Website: apple
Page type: billing-address
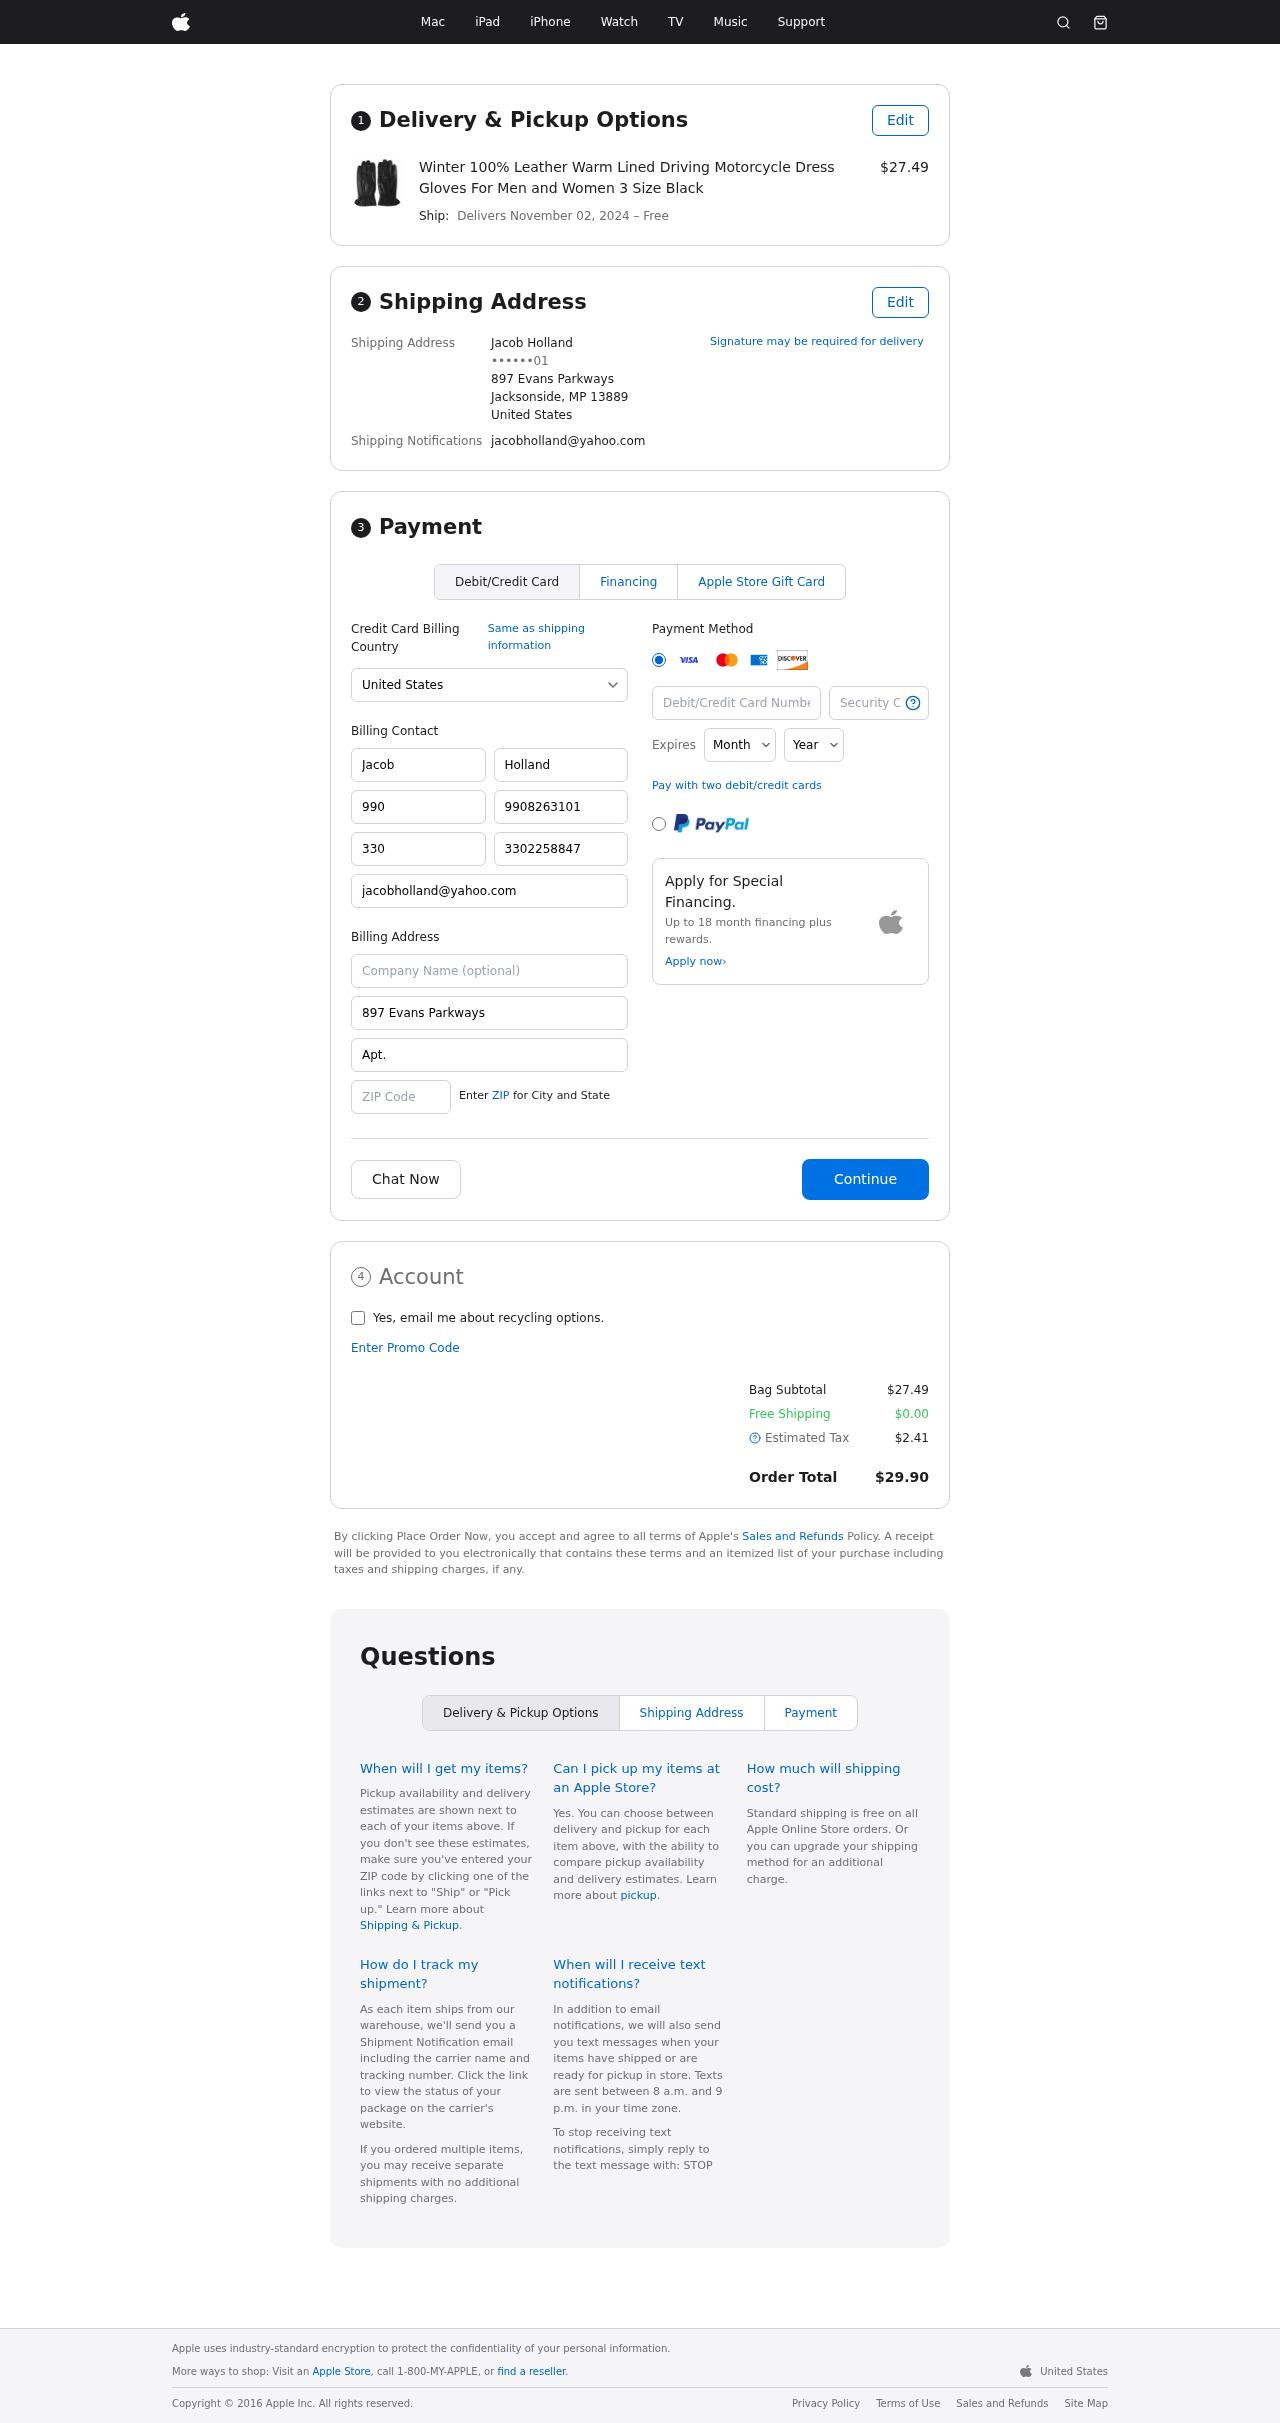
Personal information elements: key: PII_CARD_CVV
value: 065
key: PII_CARD_EXPIRY_MONTH
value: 12
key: PII_CARD_EXPIRY_YEAR
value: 27
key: PII_CARD_NUMBER
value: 2394 1442 4110 7032
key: PII_CITY_STATE_ZIP
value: Jacksonside, MP 13889
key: PII_COUNTRY
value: United States
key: PII_EMAIL
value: jacobholland@yahoo.com
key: PII_FULLNAME
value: Jacob Holland
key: PII_STREET
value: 897 Evans Parkways
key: PII_PHONE_MASKED
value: ••••••01
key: PII_BILLING_FIRSTNAME
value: Jacob
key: PII_BILLING_LASTNAME
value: Holland
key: PII_BILLING_PHONE_AREA
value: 990
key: PII_BILLING_PHONE
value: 9908263101
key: PII_BILLING_PHONE_ALT_AREA
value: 330
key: PII_BILLING_PHONE_ALT
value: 3302258847
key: PII_BILLING_EMAIL
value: jacobholland@yahoo.com
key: PII_BILLING_STREET
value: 897 Evans Parkways
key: PII_BILLING_STREET2
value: Apt. 267
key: PII_BILLING_POSTCODE
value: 13889
Product elements: key: PRODUCT1_NAME
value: Winter 100% Leather Warm Lined Driving Motorcycle Dress Gloves For Men and Women 3 Size Black
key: PRODUCT1_PRICE
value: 27.49
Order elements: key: ORDER_DELIVERY_DATE
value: November 02, 2024
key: ORDER_SUBTOTAL
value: $27.49
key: ORDER_SHIPPING_COST
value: $0.00
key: ORDER_TAX
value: $2.41
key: ORDER_TOTAL
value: $29.90